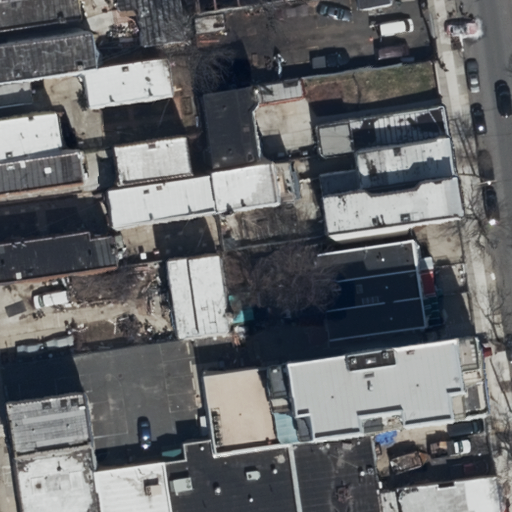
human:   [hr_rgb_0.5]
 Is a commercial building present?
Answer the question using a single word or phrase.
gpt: no

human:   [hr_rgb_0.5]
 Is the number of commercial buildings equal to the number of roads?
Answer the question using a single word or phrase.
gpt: no

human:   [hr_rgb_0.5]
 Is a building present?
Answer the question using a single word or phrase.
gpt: yes

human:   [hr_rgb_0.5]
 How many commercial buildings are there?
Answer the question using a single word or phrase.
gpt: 0

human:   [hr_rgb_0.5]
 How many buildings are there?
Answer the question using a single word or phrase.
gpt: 25

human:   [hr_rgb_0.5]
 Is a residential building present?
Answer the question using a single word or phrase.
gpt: yes

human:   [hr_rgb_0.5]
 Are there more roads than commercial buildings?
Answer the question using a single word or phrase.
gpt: yes

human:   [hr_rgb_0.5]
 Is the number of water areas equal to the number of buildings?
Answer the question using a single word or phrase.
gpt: no

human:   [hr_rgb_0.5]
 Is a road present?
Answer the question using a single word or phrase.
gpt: yes

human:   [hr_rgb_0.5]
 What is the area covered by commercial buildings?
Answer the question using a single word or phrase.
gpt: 0m2

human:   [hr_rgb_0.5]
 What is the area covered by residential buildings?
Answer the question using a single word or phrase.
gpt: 4226m2

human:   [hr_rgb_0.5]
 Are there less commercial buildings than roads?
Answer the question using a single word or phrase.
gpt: yes

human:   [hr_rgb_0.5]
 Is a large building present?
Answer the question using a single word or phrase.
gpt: yes

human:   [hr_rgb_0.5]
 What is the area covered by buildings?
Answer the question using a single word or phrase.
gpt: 4226m2

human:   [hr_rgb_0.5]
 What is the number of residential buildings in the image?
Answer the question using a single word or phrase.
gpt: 25

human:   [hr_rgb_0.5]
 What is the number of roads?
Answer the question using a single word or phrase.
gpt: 1

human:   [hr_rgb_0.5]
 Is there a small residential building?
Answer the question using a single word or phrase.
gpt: yes

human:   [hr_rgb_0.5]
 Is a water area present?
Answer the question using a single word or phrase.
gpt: no

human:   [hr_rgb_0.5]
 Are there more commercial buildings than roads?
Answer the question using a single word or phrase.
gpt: no

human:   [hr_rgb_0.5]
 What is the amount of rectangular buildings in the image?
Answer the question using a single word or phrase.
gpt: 24

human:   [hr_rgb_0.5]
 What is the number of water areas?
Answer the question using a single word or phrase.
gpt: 0

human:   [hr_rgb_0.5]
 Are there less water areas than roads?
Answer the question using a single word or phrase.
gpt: yes

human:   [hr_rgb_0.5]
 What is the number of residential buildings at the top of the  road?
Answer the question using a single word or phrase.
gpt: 2

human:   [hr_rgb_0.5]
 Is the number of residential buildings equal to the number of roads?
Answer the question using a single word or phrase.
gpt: no

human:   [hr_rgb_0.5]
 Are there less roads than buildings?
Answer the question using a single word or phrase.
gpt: yes

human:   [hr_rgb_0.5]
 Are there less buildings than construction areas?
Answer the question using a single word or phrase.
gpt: no

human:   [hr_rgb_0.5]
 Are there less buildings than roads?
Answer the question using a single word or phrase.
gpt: no

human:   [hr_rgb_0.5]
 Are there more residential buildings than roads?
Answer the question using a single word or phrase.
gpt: yes

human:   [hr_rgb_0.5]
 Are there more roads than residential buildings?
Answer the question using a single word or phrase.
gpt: no

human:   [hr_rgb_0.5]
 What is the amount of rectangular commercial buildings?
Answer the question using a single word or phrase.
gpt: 0

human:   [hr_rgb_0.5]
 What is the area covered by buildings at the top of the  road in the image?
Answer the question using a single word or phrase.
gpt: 53m2

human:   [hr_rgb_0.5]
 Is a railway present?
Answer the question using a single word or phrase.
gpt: no

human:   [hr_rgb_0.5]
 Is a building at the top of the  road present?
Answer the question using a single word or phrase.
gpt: yes

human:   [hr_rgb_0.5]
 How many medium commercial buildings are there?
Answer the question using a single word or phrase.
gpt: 0

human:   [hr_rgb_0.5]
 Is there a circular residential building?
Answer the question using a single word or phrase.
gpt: no

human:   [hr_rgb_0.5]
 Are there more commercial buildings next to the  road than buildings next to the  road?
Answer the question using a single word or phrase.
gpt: no

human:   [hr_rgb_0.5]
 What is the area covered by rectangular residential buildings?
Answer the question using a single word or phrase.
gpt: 3427m2

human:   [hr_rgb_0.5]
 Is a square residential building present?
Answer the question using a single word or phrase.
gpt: no

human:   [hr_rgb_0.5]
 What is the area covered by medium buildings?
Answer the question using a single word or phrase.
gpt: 3345m2

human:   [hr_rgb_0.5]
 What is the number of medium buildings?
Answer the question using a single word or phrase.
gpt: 21

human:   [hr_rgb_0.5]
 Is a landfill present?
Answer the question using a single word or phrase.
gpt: no

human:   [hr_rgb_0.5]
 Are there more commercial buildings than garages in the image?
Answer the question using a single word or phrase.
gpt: no

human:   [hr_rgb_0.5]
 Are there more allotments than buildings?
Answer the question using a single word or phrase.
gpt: no

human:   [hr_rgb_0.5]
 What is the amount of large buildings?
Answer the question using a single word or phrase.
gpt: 1

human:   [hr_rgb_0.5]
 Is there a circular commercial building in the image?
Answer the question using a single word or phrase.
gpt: no

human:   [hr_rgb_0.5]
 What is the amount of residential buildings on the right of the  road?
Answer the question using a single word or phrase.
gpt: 0

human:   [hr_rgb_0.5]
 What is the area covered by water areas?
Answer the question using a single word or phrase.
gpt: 0m2

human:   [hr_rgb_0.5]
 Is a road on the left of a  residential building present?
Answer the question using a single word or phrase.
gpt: no

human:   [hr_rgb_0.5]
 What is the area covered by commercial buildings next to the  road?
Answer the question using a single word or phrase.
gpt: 0m2

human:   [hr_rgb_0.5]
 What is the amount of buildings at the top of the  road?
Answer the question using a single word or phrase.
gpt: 2

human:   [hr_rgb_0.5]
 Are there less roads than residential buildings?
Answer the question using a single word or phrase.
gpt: yes

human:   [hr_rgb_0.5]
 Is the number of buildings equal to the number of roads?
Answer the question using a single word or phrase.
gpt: no

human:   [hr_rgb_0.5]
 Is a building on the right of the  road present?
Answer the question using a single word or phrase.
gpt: no

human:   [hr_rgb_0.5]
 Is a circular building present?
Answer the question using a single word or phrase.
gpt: no

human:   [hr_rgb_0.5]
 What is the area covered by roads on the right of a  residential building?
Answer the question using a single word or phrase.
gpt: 0m2

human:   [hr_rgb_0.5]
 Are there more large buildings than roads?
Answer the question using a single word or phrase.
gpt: no

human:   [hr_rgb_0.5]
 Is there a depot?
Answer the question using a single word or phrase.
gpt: no

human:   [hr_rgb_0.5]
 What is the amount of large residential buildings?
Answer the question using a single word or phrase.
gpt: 1

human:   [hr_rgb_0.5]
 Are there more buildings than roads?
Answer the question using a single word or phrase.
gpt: yes

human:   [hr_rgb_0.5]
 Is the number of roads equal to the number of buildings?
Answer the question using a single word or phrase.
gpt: no

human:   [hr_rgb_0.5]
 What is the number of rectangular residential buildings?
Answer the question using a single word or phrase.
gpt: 24

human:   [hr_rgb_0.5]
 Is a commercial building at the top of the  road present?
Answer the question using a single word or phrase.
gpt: no

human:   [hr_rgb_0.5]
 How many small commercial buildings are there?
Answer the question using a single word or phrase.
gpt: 0

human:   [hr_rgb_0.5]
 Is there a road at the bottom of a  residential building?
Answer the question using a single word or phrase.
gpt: yes